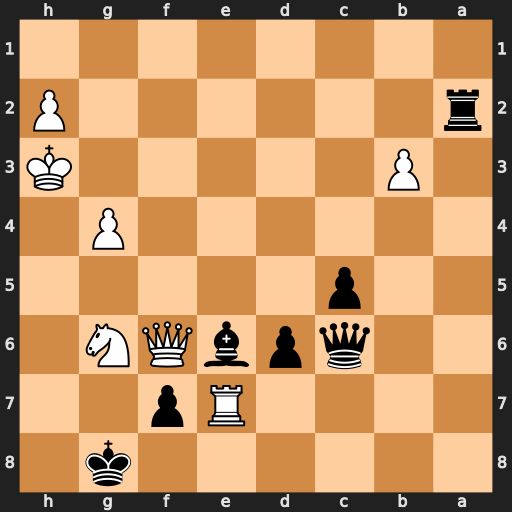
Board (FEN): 6k1/4Rp2/2qpbQN1/2p5/6P1/1P5K/r6P/8
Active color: b
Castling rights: -
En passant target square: -
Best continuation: Qg2+ Kh4 Qxg4#